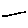
Label: line